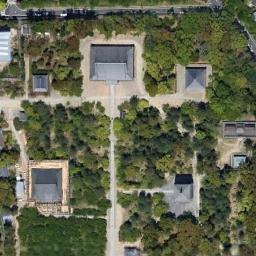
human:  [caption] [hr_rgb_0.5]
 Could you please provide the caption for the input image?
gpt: There are many trees of different sizes beside the palace .

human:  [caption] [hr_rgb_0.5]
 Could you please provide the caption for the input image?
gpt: The palace has some gray palaces and lots of trees .

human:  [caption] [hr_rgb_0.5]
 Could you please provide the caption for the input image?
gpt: The palace is surrounded by trees .

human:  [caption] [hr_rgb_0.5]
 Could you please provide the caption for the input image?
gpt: At the back of the palace is a lawn, And in front is a brown vacant lot .

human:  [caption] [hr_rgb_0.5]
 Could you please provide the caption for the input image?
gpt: There are many green trees around the palace .